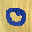
Label: 0